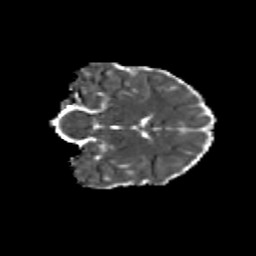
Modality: MD
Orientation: coronal
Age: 10
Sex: male
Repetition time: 9.5 s
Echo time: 0.089 s